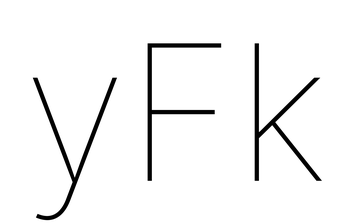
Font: Inter_Thin